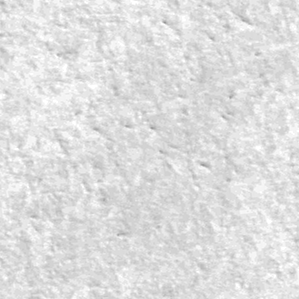
Label: frost